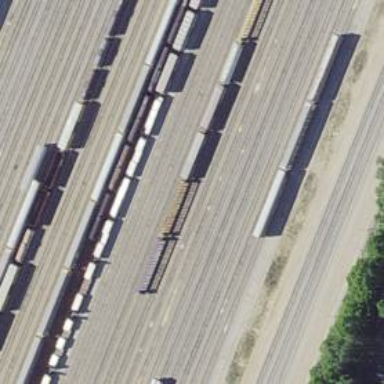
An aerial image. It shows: Railway siding for service.